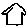
Label: house